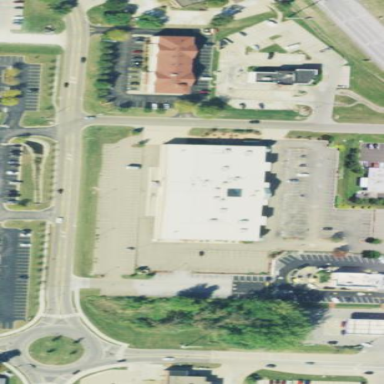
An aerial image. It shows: Building.